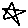
Label: star